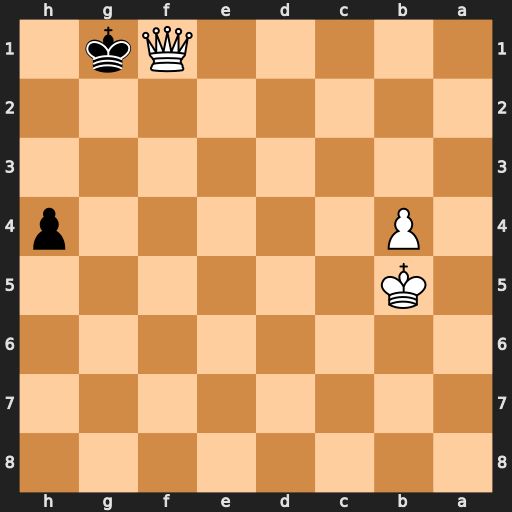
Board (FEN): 8/8/8/1K6/1P5p/8/8/5Qk1
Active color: b
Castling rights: -
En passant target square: -
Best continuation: Kxf1 Ka6 h3 b5 h2 b6 h1=Q